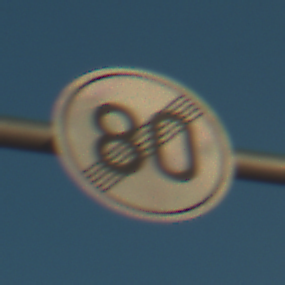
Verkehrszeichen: EndeGeschwindigkeit80
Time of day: SunriseSunset
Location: Outdoor (RoadRail)
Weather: PartlyCloudy
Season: NotSpecified
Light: Natural